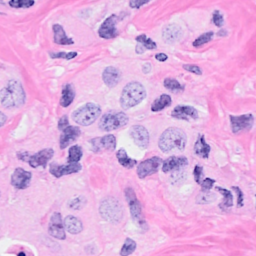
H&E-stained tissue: Breast